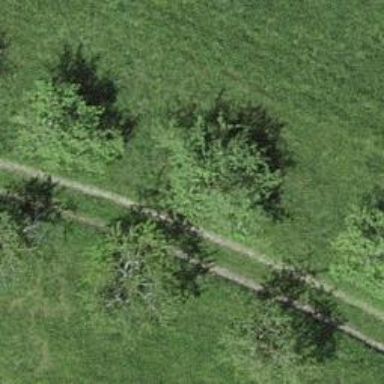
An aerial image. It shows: Grass track with grade 5 tracktype.